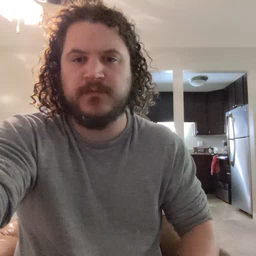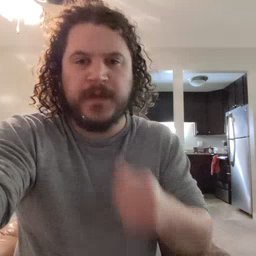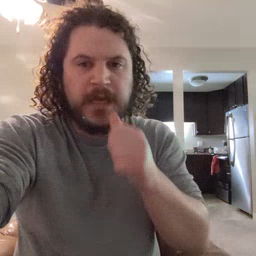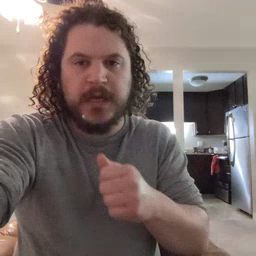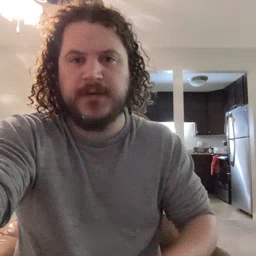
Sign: hide